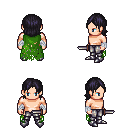
a pixel art fantasy rpg character, male body template, human, light skin, green tattered cape, metal pants, raven long bangs hairstyle, white cloth bandages, metal boots, dagger, four views (front, back, left, right), 2x2 character sprite sheet, small pixel art, hard edges, no anti-aliasing